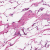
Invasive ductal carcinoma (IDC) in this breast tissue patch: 0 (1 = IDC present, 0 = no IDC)